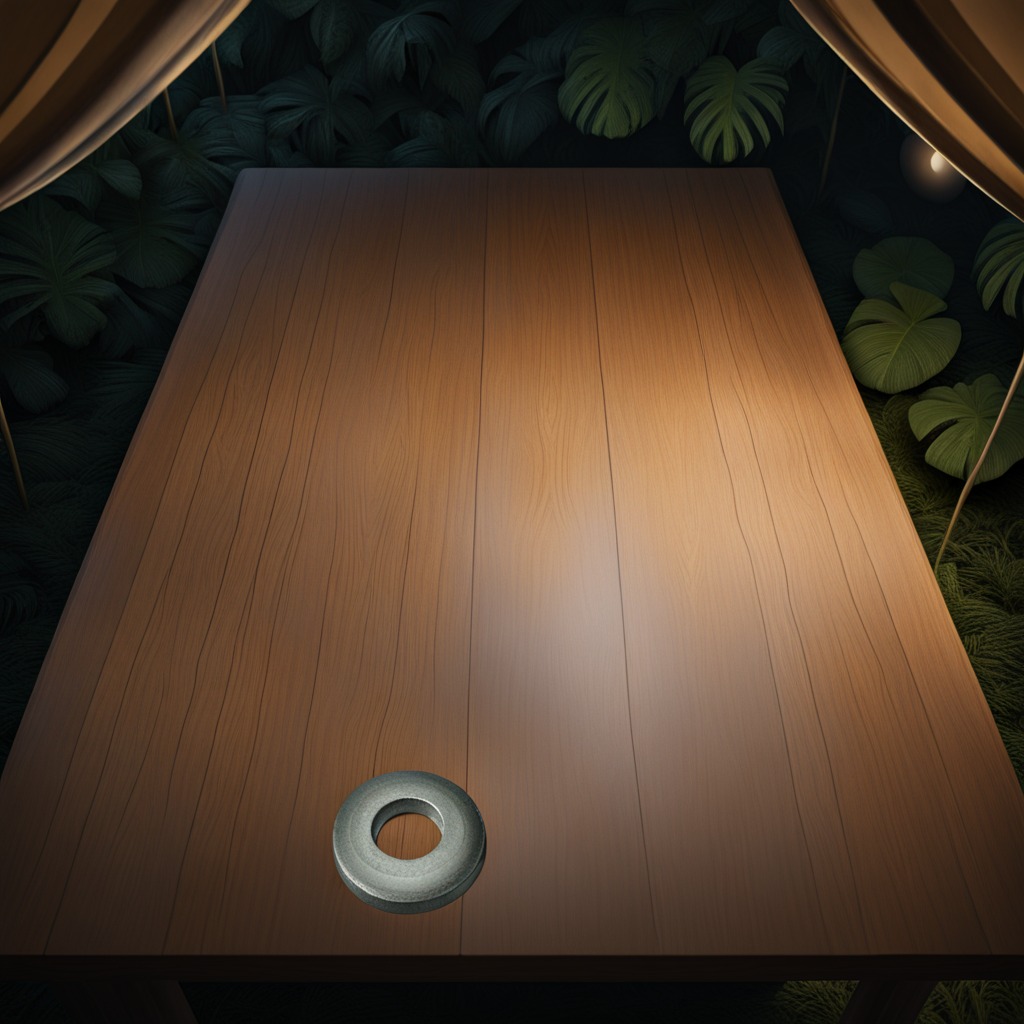
A flat metal washer lying on the wooden table inside a jungle field workshop tent at night dim ambient light soft shadows worn but